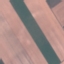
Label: AnnualCrop